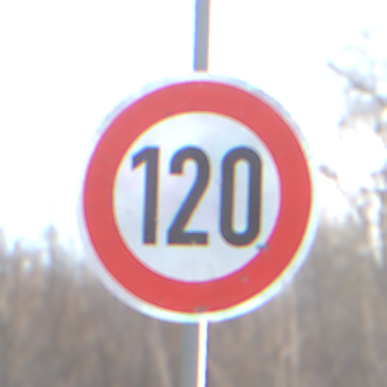
Verkehrszeichen: Geschwindigkeit120
Umgebung: Outdoor, Nature
Tageszeit: MorningAfternoon
Wetter: PartlyCloudy
Licht: Natural
Jahreszeit: NotSpecified
Kontrast: HighContrast